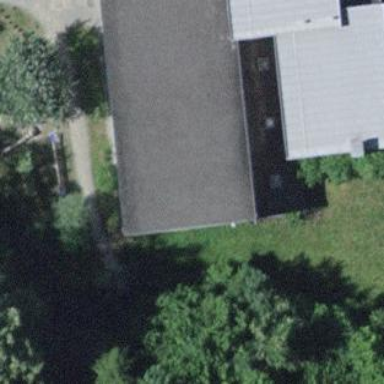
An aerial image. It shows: School building with school amenities.